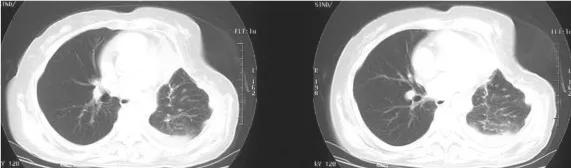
CT scans after operation. The chest CT scan was performed in 7 days after the operation. In the lung window.
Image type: radiology (ct)